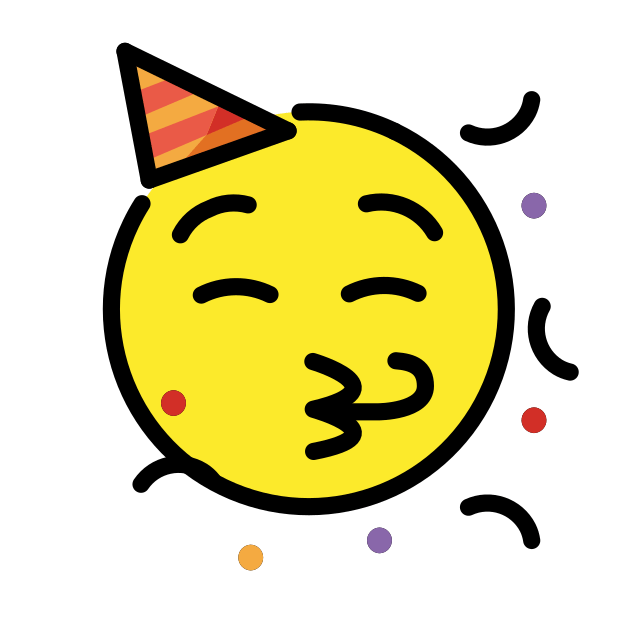
partying face